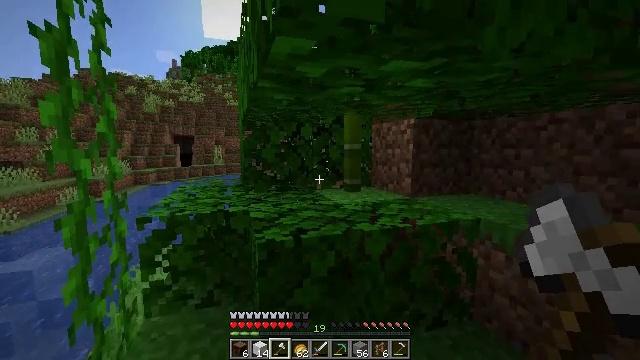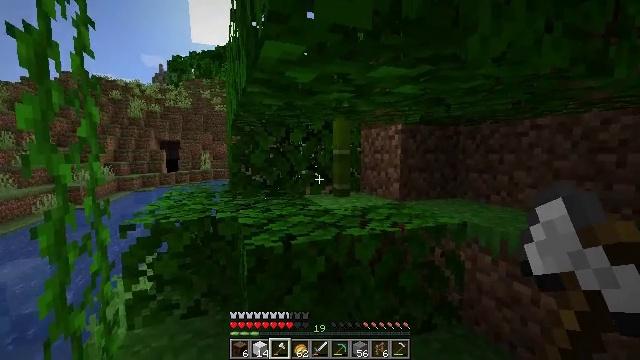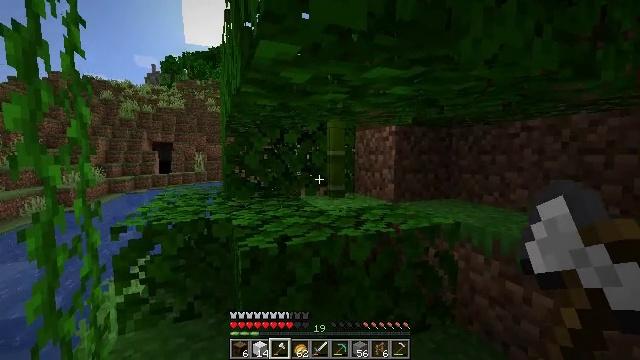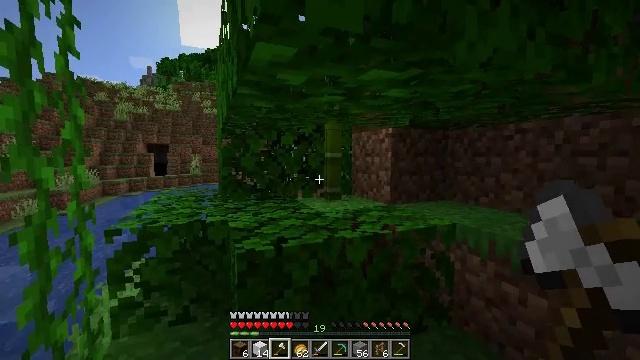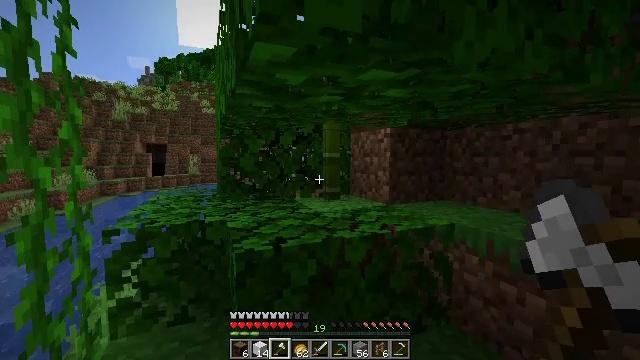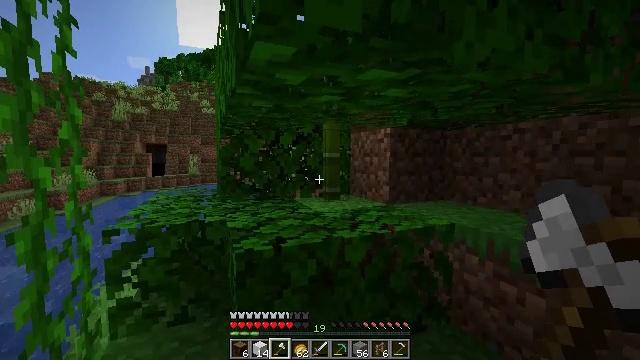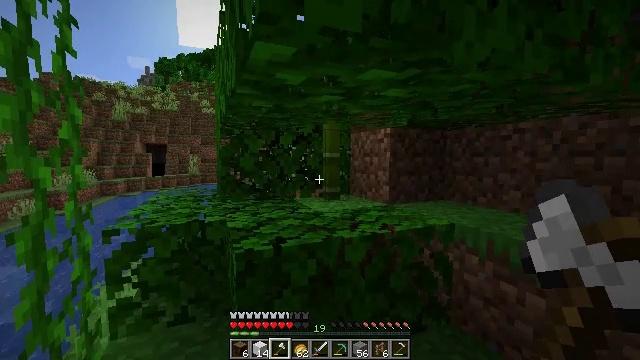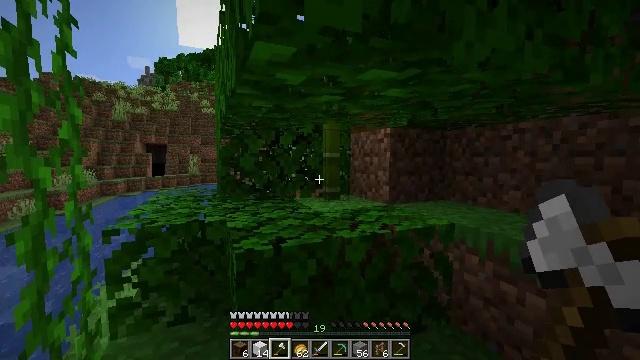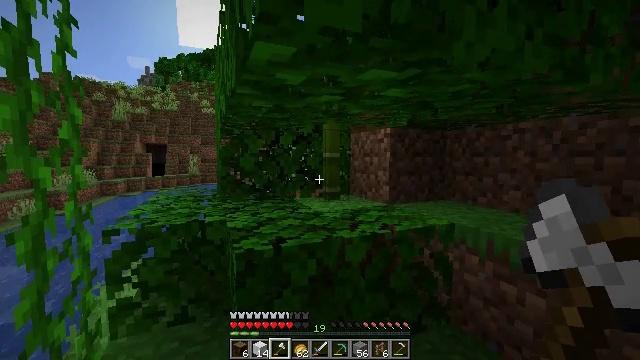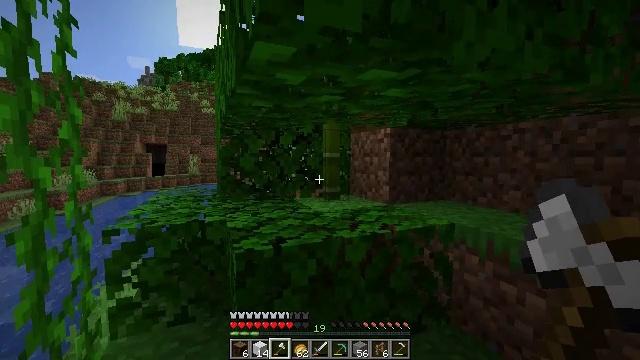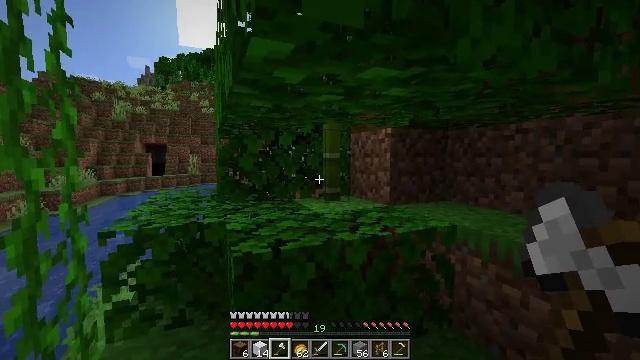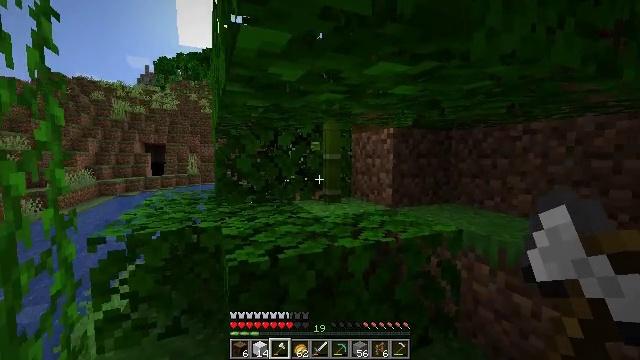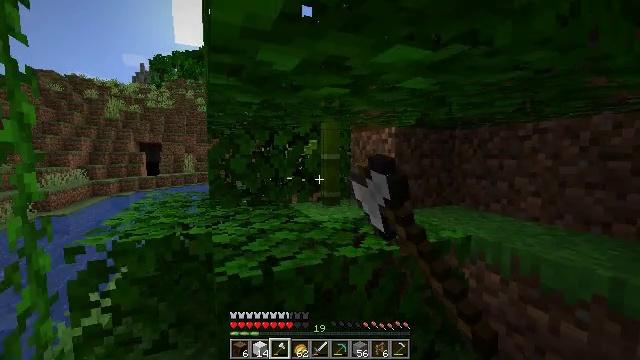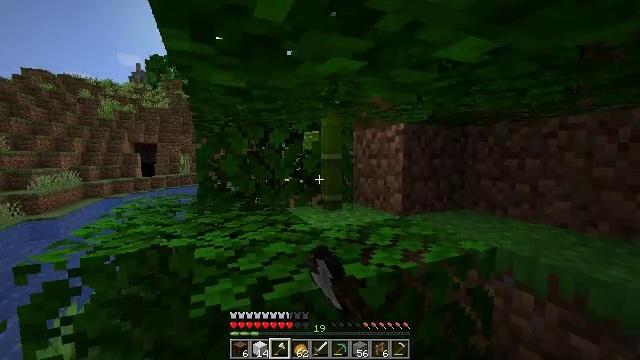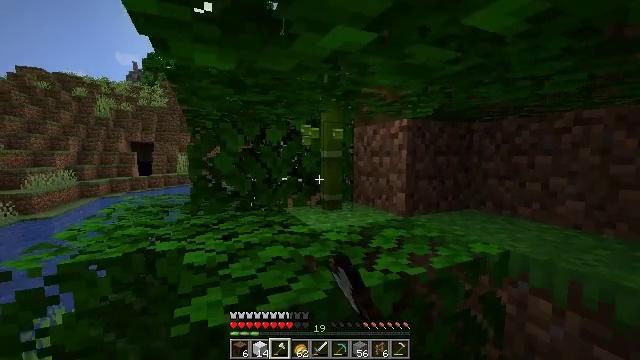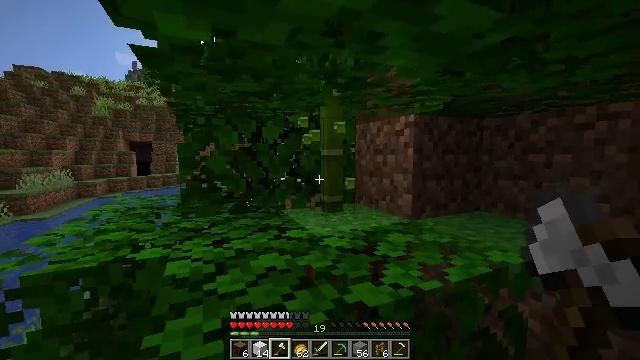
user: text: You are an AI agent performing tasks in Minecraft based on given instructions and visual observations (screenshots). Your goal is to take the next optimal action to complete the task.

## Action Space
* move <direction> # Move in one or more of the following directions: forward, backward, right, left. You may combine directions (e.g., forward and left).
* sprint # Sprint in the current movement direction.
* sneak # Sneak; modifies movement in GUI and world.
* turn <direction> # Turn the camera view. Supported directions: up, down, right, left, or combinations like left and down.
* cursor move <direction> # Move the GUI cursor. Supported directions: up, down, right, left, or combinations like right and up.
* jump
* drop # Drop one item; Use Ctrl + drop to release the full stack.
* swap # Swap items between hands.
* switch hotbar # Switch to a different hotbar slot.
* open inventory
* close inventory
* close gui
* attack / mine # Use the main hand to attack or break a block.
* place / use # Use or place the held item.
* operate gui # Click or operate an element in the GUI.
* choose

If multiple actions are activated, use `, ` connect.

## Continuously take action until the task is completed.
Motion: motion action
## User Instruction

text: Mine bamboo with your hand.
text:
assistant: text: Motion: turn right and up
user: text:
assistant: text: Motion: turn right
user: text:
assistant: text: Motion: no_op
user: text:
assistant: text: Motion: no_op
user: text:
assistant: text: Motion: no_op
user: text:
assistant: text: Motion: no_op
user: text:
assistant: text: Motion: no_op
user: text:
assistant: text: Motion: no_op
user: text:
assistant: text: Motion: no_op
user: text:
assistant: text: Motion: move forward
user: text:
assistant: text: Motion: move forward, attack / mine
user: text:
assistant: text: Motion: move forward, attack / mine
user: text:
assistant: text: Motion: move forward, attack / mine
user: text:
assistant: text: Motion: move forward, attack / mine
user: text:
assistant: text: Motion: attack / mine
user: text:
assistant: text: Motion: attack / mine
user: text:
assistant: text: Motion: attack / mine
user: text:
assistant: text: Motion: attack / mine
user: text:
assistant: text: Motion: attack / mine
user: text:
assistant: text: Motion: attack / mine
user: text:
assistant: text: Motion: attack / mine
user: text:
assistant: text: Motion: attack / mine
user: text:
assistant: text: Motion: attack / mine
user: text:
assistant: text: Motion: attack / mine
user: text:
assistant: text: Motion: attack / mine